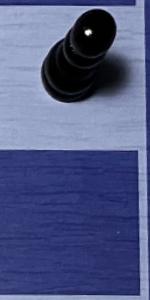
Label: Empty